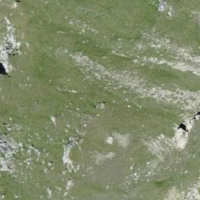
EUNIS habitat code: 26
Species observed at this site:
Saxifraga exarata